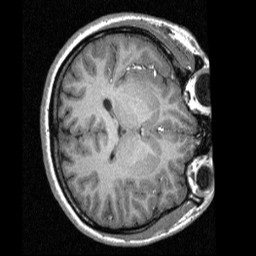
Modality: T1w
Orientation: axial